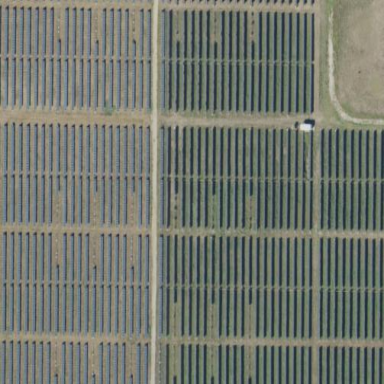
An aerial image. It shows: Solar photovoltaic panel generator.